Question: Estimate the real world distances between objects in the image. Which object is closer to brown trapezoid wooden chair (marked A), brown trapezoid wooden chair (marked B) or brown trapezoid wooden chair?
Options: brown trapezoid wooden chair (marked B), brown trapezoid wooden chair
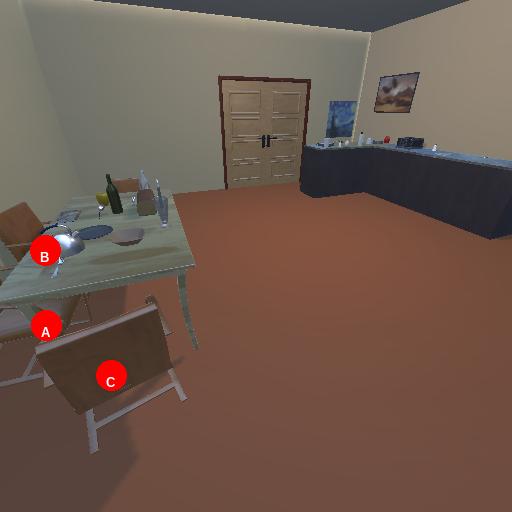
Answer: brown trapezoid wooden chair (marked B)